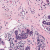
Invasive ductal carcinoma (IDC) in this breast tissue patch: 0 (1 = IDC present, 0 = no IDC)